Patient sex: F
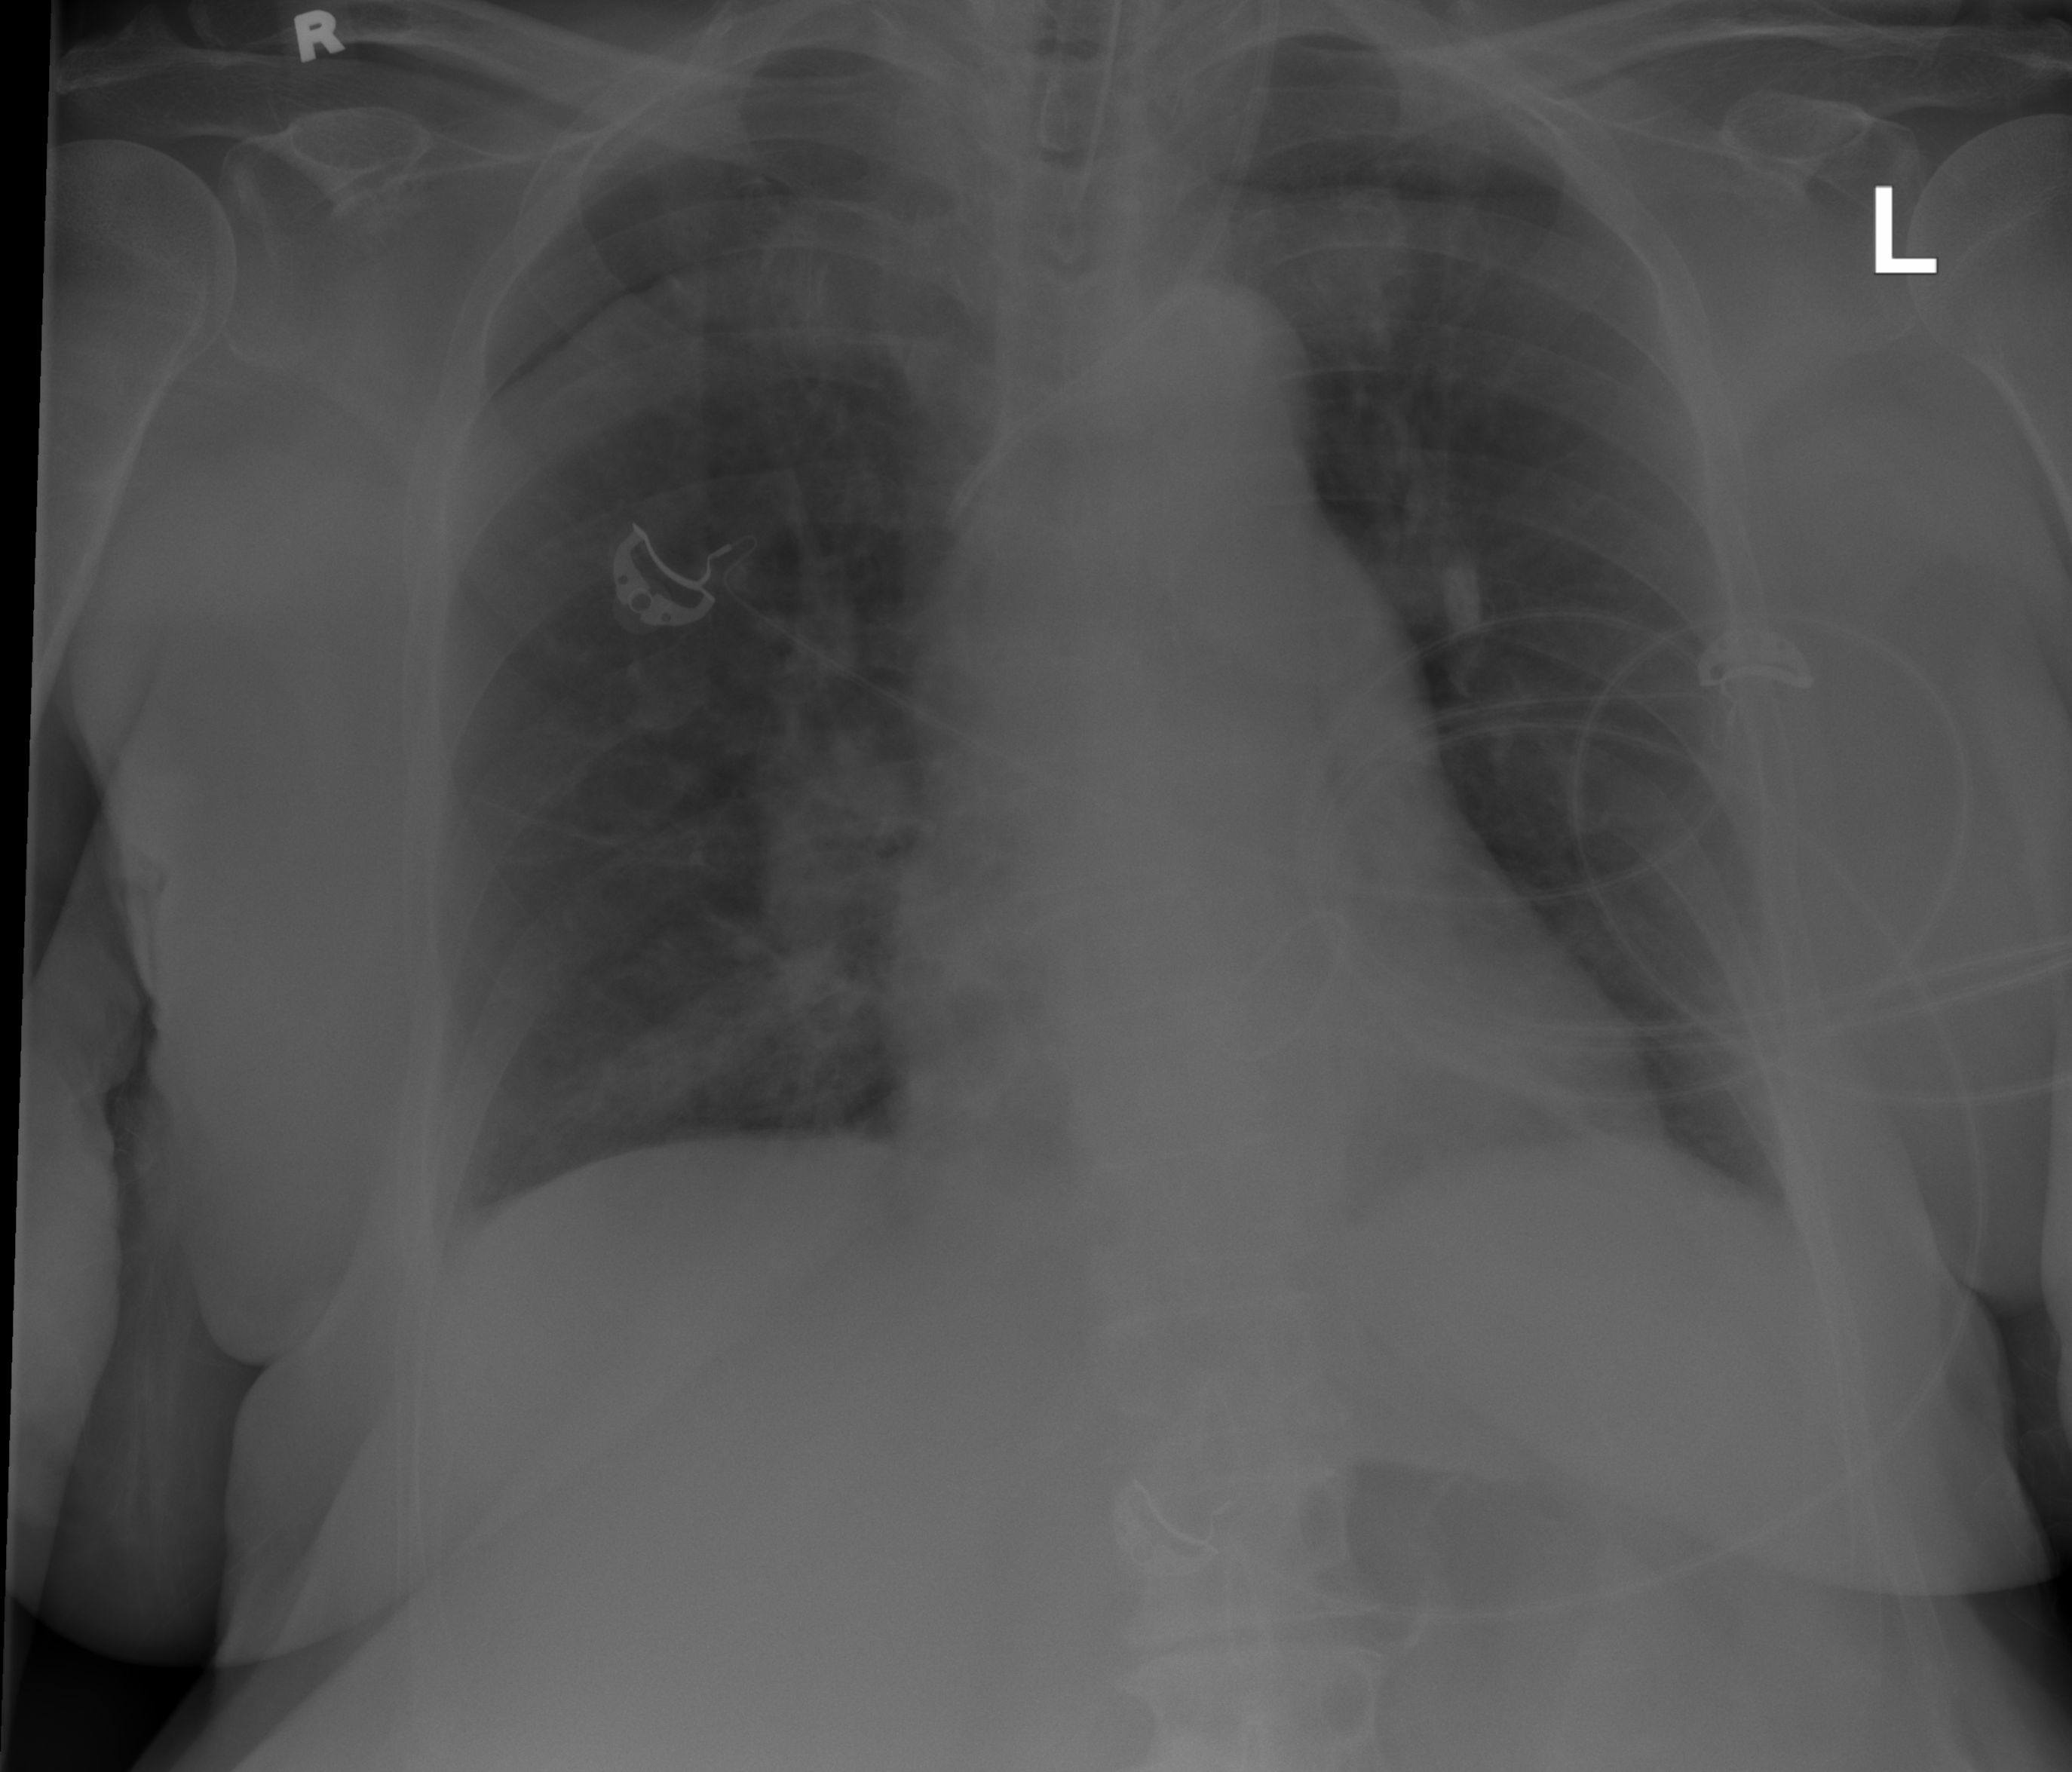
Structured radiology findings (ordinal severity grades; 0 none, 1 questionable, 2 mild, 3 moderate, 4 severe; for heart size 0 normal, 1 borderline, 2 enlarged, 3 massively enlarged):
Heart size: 2
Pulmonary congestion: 0
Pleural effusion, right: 1
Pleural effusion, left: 1
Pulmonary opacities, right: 0
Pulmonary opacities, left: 0
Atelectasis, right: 0
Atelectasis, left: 0